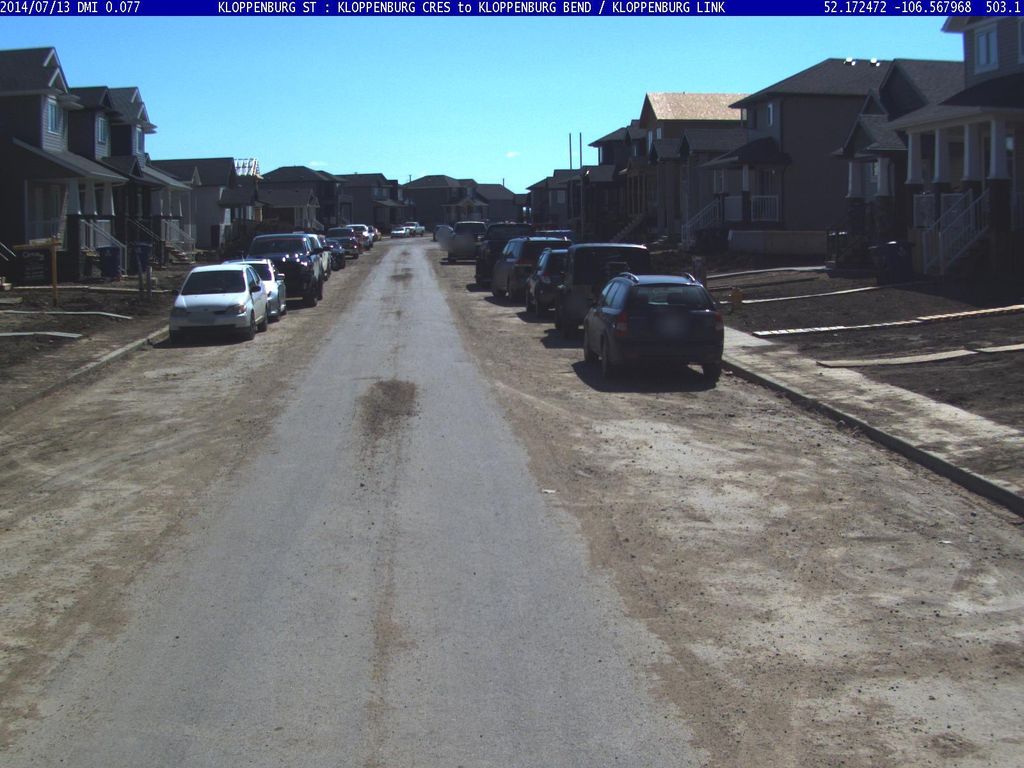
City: saskatoon